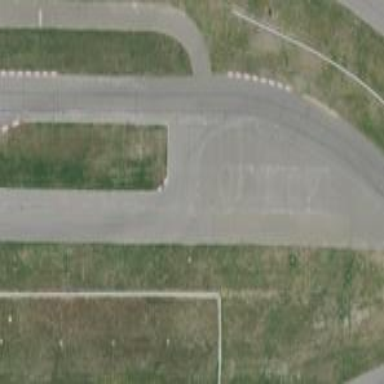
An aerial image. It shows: Raceway for motor sports.